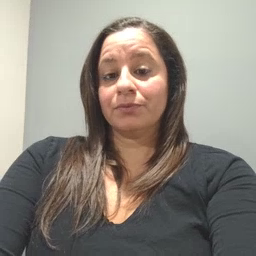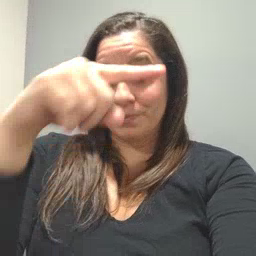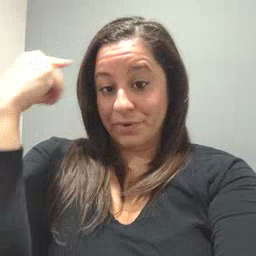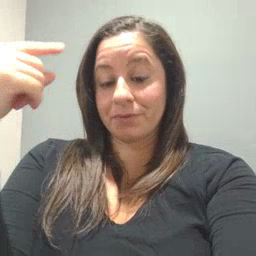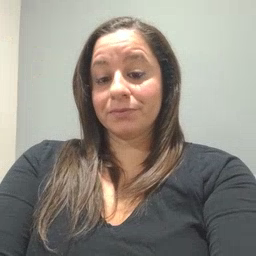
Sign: black